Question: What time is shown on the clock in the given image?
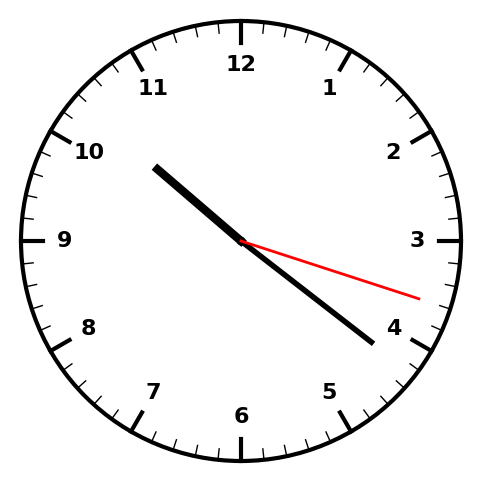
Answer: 10:21:18